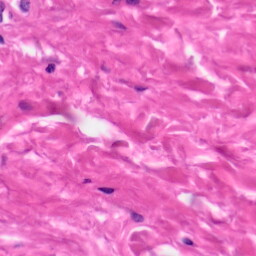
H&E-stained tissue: Skin